Interaction volume radius: 5 \u00c5
Interaction volume height: 35 \u00c5
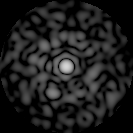
Disorder parameter: 0.8172